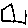
Label: square